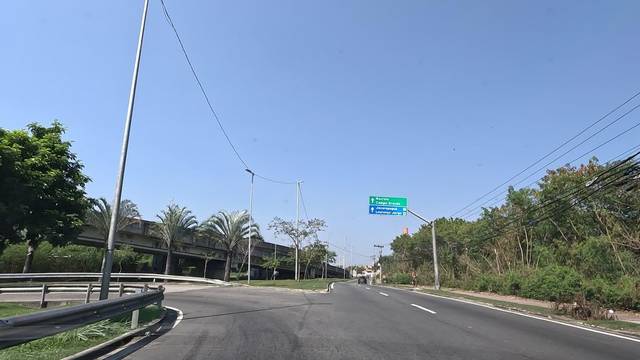
Region: Brazil
Coordinates: -22.978, -43.366